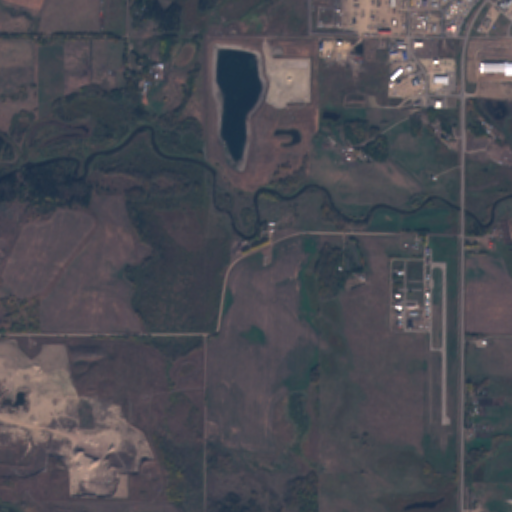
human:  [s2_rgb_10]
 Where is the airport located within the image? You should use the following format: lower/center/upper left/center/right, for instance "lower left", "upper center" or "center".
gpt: The airport is located in the lower right of the image.
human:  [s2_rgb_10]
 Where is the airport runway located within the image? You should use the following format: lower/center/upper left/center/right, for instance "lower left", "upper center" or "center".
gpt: The airport runway is located in the lower right of the image.
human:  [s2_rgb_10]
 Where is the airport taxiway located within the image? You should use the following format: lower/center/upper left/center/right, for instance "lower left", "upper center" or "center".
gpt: The airport taxiway is located in the lower right of the image.
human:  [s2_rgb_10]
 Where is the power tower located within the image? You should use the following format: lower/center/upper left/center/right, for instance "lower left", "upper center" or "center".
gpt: The power tower is located in the upper left of the image.
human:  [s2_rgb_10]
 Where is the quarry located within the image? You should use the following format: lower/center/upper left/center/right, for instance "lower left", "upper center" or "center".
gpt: The quarry is located in the lower left of the image.
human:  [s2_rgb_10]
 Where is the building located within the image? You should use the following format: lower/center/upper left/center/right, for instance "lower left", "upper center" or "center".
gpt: There is no building in the image.